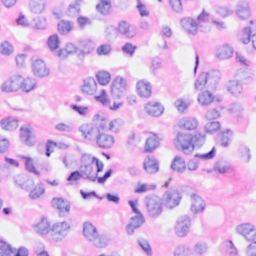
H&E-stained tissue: Breast